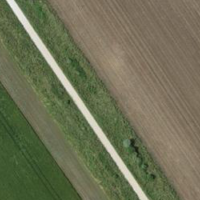
EUNIS habitat code: 52
Species observed at this site:
Emberiza calandra